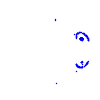
Particle: pion